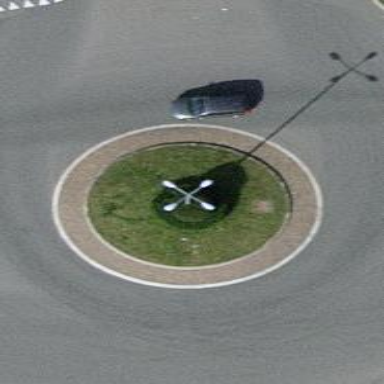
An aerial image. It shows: Secondary road with asphalt surface leading to roundabout.